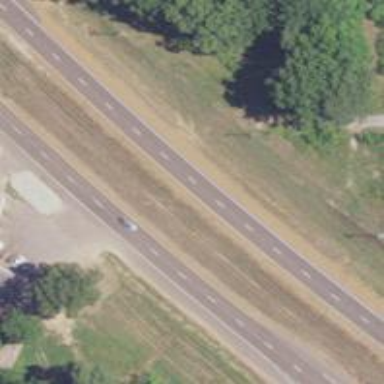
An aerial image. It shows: Trunk expressway with asphalt surface. It is dual carriageway.